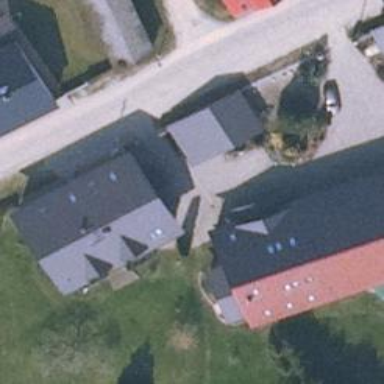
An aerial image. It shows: Detached building.